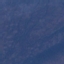
Land use / land cover: HerbaceousVegetation